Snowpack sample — Loveland Pass, Silver Plume, Colorado, USA (1/12/25, 11:40 AM MST)
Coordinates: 39.66, -105.88
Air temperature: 7 °F
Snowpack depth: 140 cm
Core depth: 10 cm
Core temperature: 41 °F
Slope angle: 11°, slope face: 30°
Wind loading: high
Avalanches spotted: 2
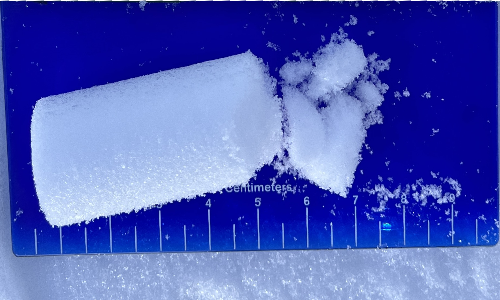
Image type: core
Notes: Pilot using slightly modified coring method that took too large segment for snow profile picturing, advised not to use in higher level models. Two avalanche on south face nearby, partially cloudy with light snow in the last 24 hours. Lots of wind loading on eastern features.